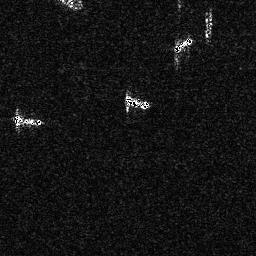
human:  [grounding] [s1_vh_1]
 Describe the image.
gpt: In the satellite image, there is  <ref>2 small ship </ref> <box>[[79, 3, 83, 14, 0], [67, 13, 75, 19, 0]]</box> located at top right,  <ref>1 small ship </ref> <box>[[48, 35, 58, 42, 0]]</box> located at center,  <ref>1 small ship </ref> <box>[[4, 43, 16, 48, 0]]</box> located at left.